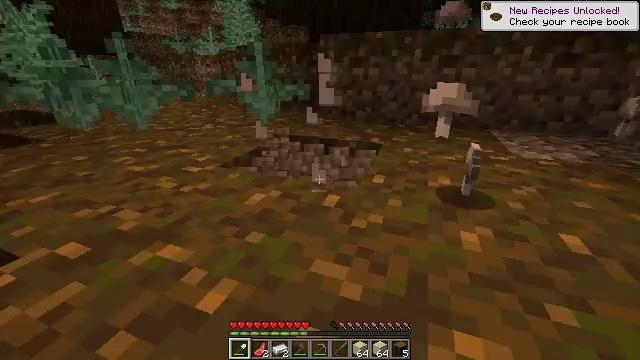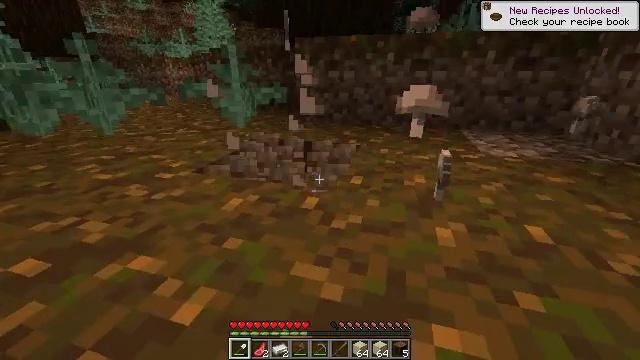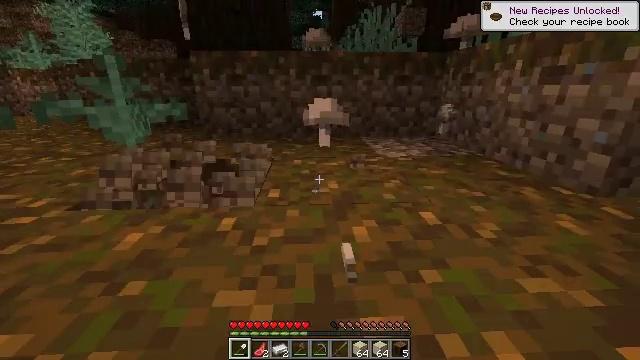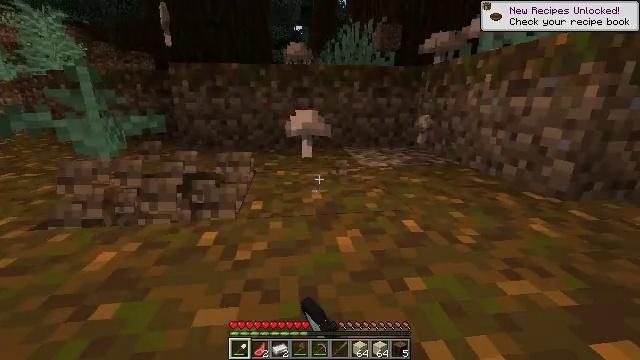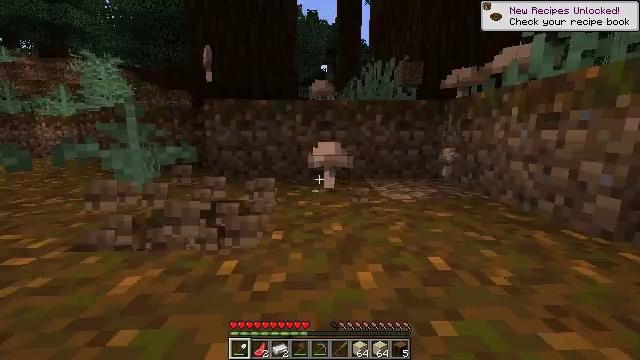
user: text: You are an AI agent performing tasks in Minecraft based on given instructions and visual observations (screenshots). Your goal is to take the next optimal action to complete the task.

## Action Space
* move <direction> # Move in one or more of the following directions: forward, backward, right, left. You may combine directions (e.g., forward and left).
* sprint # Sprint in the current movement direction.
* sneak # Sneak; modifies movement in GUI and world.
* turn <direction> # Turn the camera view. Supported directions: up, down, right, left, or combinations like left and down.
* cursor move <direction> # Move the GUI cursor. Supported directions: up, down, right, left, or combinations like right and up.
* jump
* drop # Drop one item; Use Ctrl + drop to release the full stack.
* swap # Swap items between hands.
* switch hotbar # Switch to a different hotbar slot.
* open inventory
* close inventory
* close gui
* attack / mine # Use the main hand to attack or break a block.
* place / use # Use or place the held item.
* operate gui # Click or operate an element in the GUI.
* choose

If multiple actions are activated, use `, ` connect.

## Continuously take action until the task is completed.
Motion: motion action
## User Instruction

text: Remove the topsoil to get podzol.
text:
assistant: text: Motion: turn right, attack / mine
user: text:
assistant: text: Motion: turn right and up, attack / mine
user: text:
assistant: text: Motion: turn right and up
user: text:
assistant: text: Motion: turn left and up
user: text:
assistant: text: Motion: attack / mine